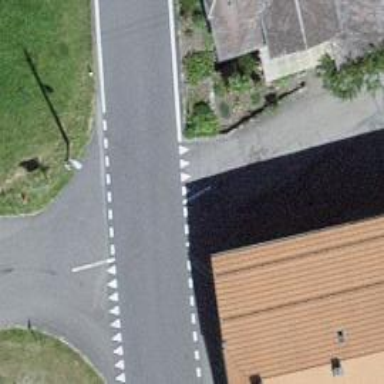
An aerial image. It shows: Bus stop with platform for public transport.